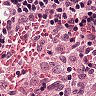
Metastatic tissue present: no